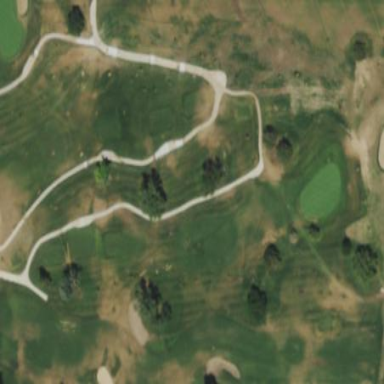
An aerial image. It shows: Golf fairway in the image.